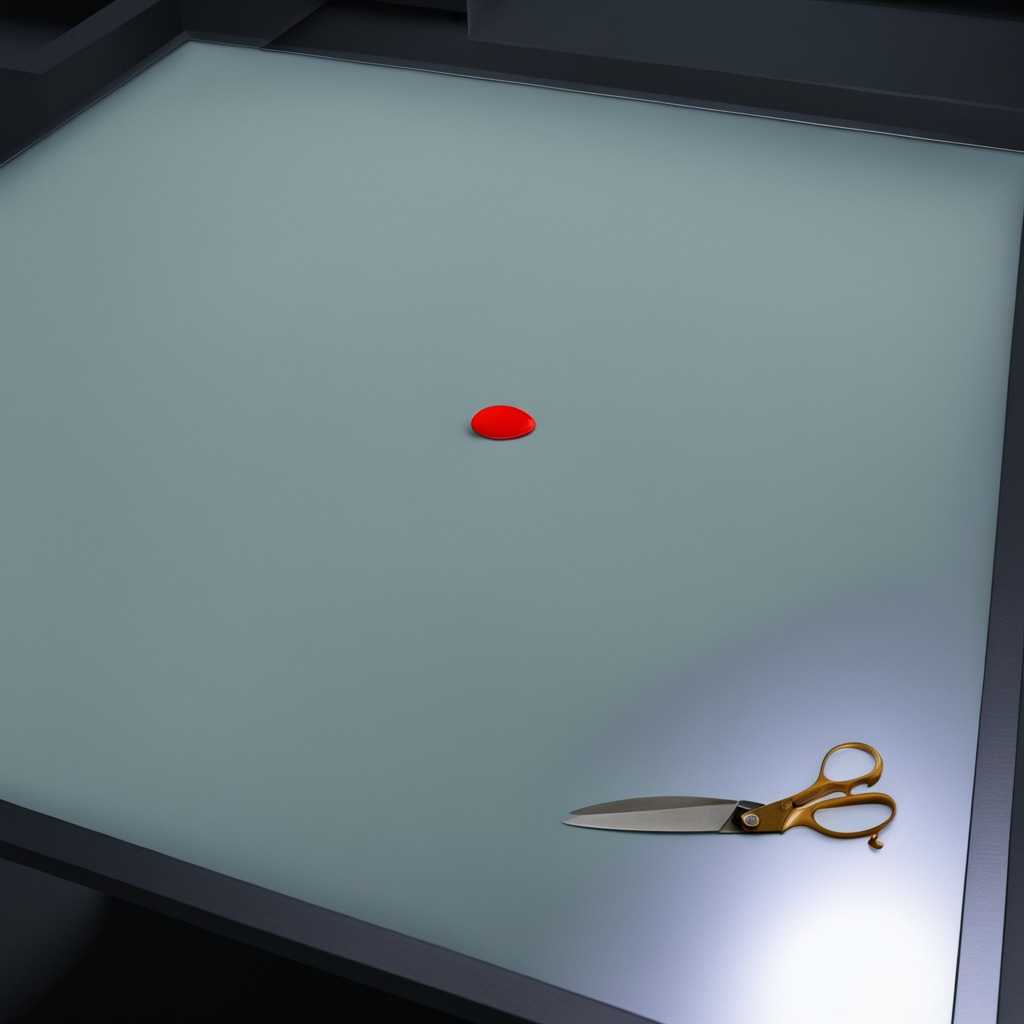
A scissor is lying on the table.